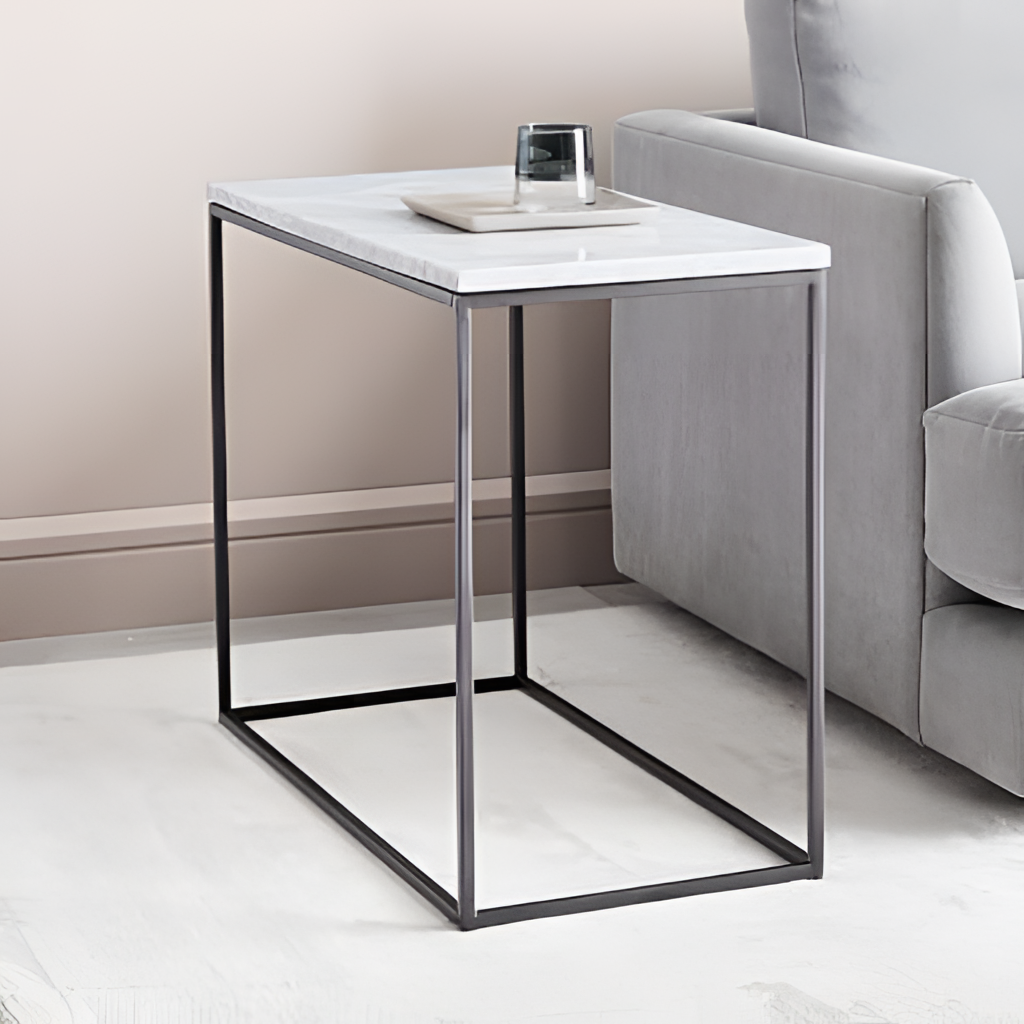
marble side table, living room, minimalist, paint wallpaper, with solid pattern, gray concrete flooring, with smooth pattern